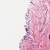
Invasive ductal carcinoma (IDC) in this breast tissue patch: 1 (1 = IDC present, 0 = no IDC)